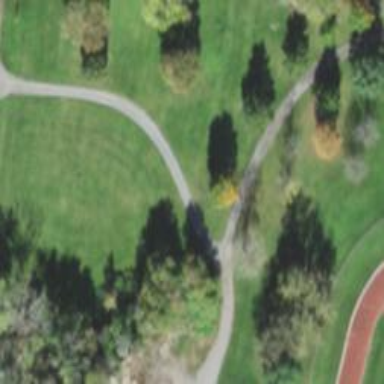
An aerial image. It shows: Disc golf hole.